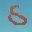
Label: 5